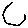
Label: hexagon